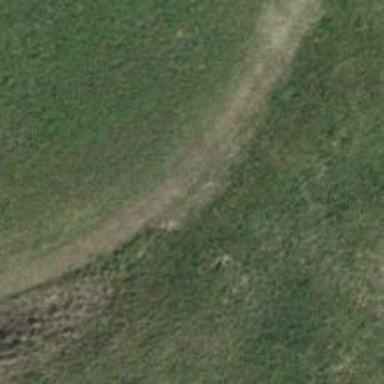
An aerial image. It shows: Grassy track with grade5 tracktype.